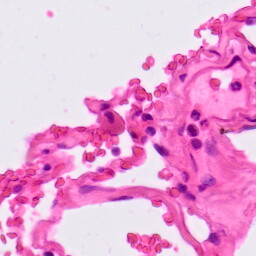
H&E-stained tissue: Lung